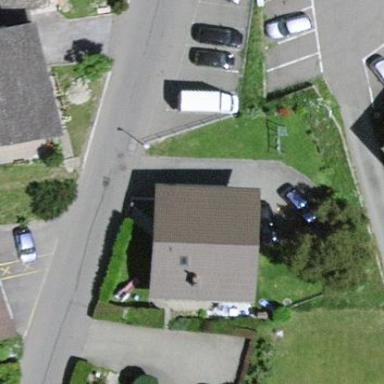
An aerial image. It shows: Simple house.